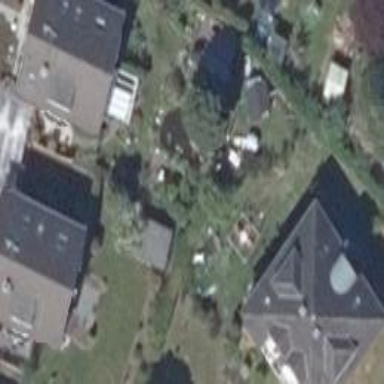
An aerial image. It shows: Detached building with pyramidal roof shape.